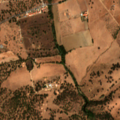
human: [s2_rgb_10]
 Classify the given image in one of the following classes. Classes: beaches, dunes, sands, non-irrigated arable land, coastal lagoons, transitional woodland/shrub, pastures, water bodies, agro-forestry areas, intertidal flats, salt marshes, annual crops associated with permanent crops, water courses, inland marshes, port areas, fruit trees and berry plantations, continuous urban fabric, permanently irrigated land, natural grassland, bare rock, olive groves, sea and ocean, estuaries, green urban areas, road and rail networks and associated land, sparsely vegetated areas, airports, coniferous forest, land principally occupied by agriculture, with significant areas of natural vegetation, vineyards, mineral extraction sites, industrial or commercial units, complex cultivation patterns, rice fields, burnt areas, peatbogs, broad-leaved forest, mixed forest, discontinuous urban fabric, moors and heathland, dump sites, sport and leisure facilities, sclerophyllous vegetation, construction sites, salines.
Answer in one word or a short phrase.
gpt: non-irrigated arable land, annual crops associated with permanent crops, complex cultivation patterns, agro-forestry areas, broad-leaved forest